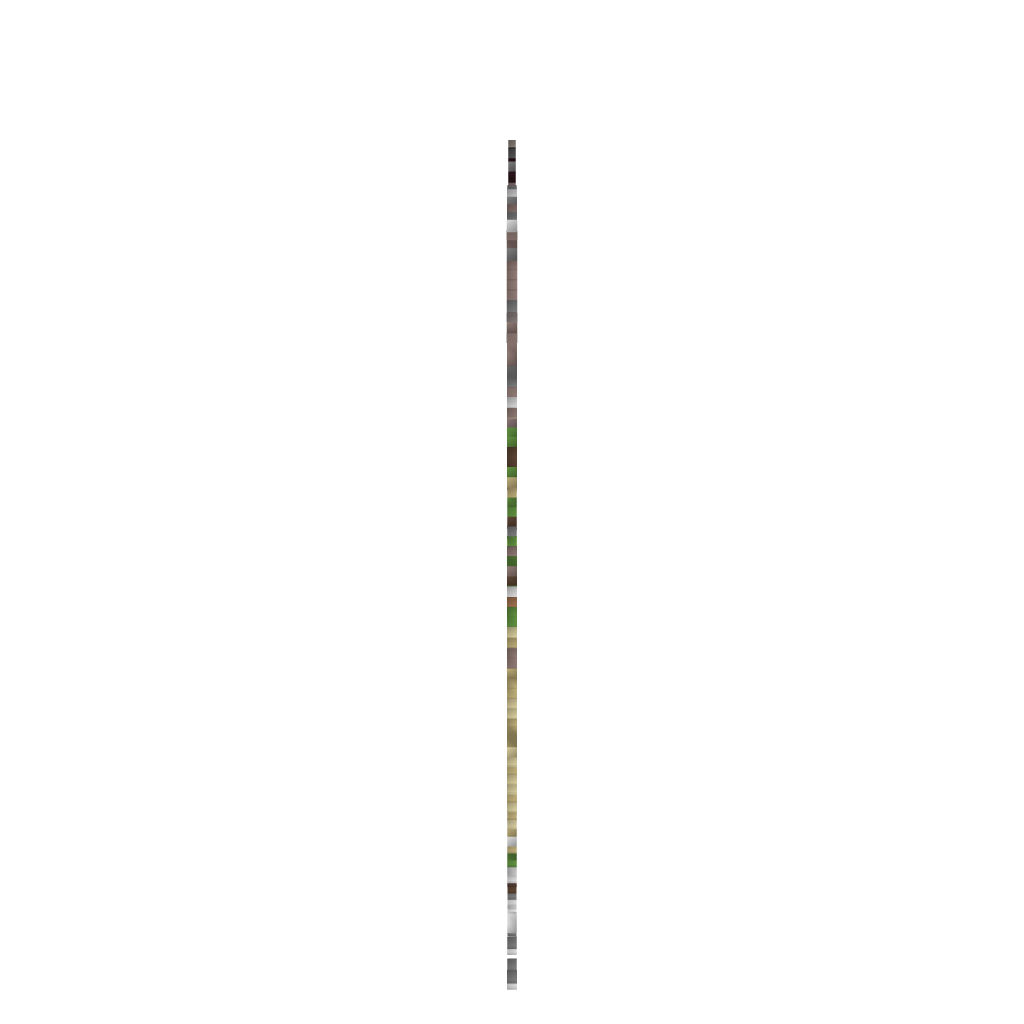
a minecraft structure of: Need something to Blow Up for Your Server? (ErnieCIII)